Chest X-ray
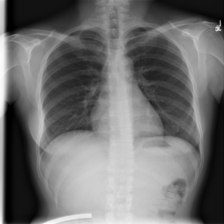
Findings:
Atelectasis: negative
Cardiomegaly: negative
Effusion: negative
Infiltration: negative
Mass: negative
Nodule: negative
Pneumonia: negative
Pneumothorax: negative
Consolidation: negative
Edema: negative
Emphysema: negative
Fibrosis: negative
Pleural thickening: negative
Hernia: negative